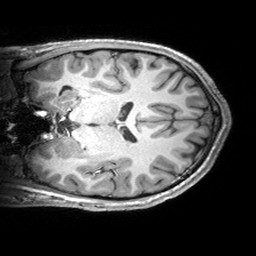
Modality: T1w
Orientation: coronal
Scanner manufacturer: siemens
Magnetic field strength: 3 T
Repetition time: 2.53 s
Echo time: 0.00299 s